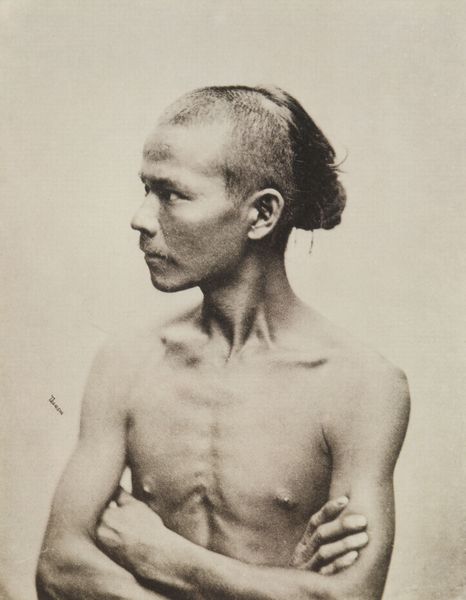
Titel: Chinesischer Kuli
Künstler: John Thomson
Standort: Leverkusen
Institution: Sammlung Bernd Lohse
Schlagwörter: akt, körper, mann, nackt, schatten, brust, frisur, grau, licht, mund, nase, ohr, profil, stirn, blick, bart, jung, arm, arme, augen, gesicht, mensch, bildnis, hals, hände, portrait, porträt, figur, haare, halbfigur, kind, brustbild, kinn, ohren, schulter, schultern, japan, afrika, nacken, zopf, ernst, schmal, halbakt, junge, brustwarzen, oberkörper, skepsis, dünn, foto, fotografie, photographie, knochen, dürr, links, asien, photo, china, verschränkt, skelett, rasiert, muskulatur, mager, schopf, verschrenkt, indianer, ernster blick, asia, fernost, arme verschränkt, rasur, photographi, skalp, ethnographisch, unterernährt, hungernd, blick seitlich, bantu, körperprache